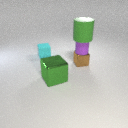
small brown metal cube below large green rubber cylinder